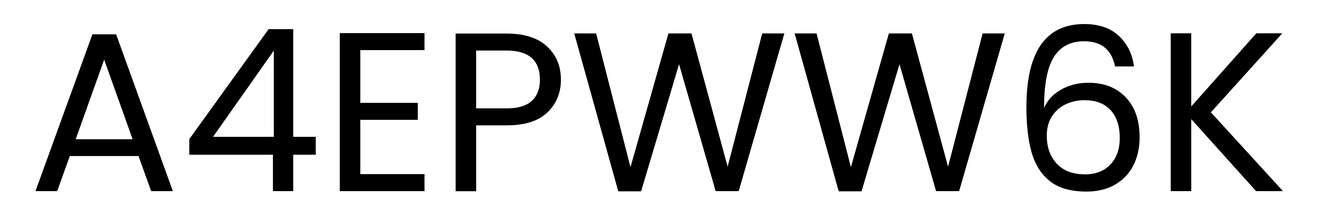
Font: Poppins-Regular